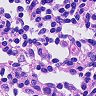
Metastatic tissue present: no